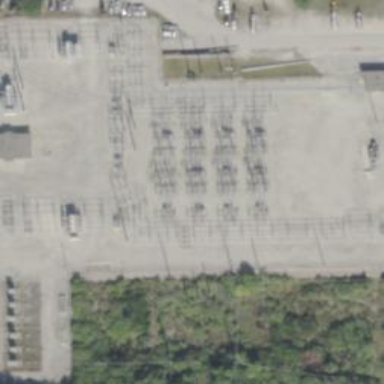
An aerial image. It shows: Switch used for power control.